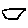
Label: hexagon